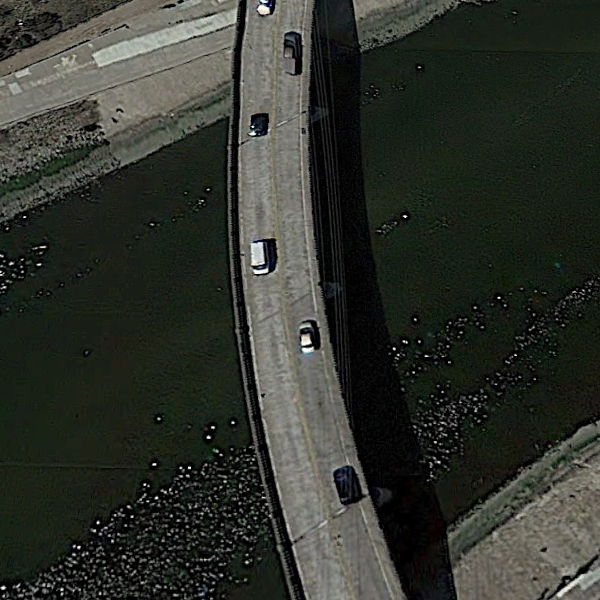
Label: Bridge